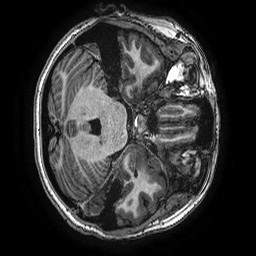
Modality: T1w
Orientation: axial
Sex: female
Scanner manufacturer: ge
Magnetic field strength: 3 T
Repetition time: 0.00766 s
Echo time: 0.003476 s